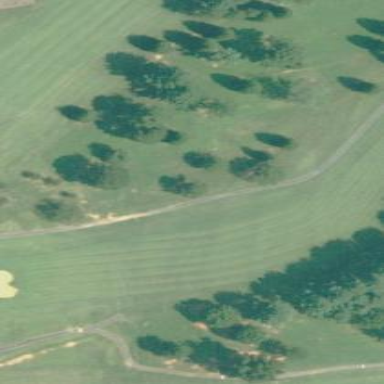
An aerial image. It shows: Golf fairway in the image.